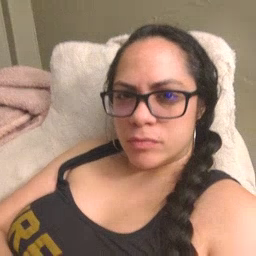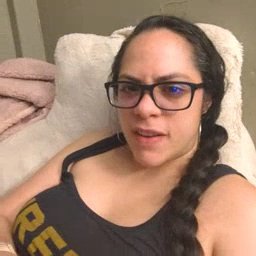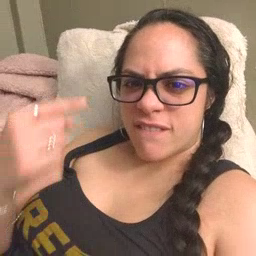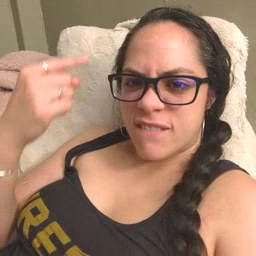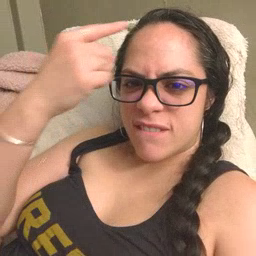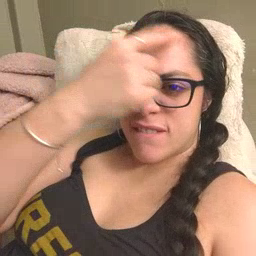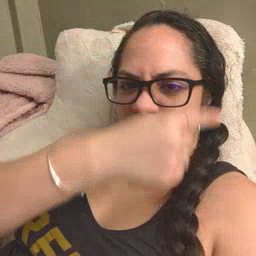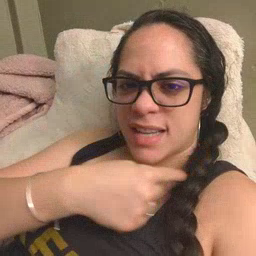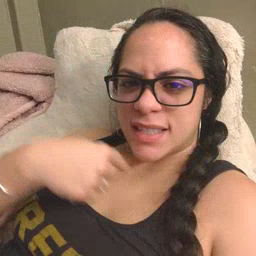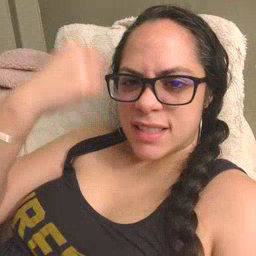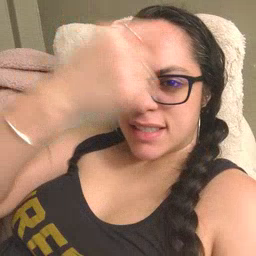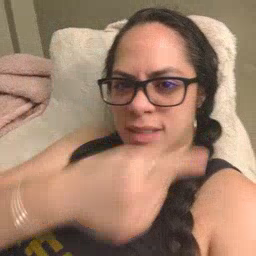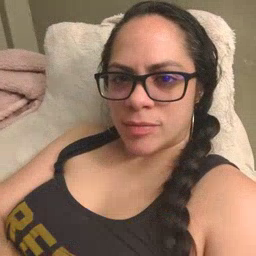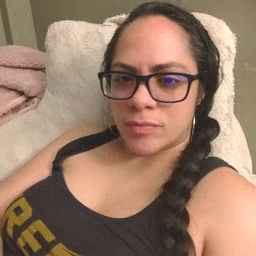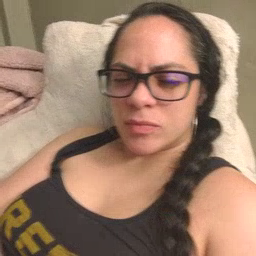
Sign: face